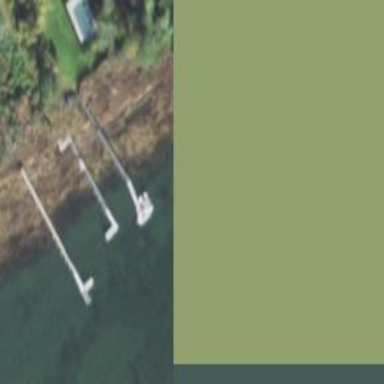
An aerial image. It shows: Pier with mooring facilities.